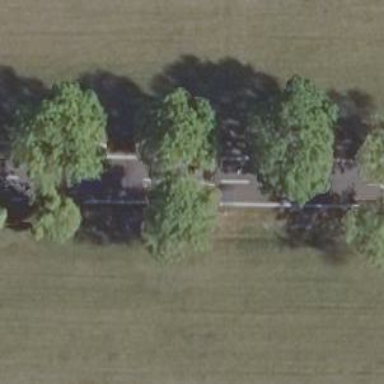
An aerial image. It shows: Row of deciduous broadleaved trees.